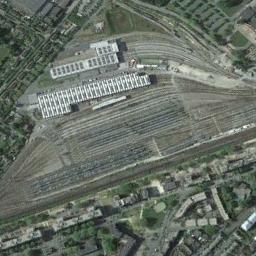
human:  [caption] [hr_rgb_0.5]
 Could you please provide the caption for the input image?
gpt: The railway station is next to some buildings and trees .

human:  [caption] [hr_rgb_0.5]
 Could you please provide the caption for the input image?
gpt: There are many buildings beside the railway station .

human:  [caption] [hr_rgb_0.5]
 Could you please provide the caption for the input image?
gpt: The railway station has lots of railways, Some trains and white buildings and a residential area surrounds the railway station .

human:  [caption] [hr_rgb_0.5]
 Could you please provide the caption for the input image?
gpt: There is a large, Well-equipped railway station in the city .

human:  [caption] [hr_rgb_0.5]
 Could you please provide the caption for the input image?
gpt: There are many buildings and green bushes near the railway station .